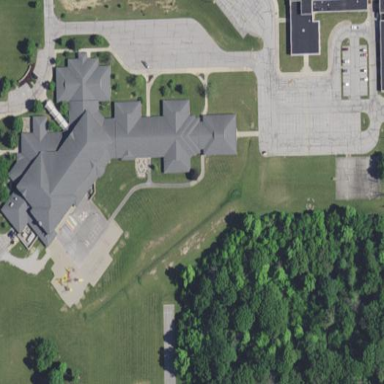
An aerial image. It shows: School building.